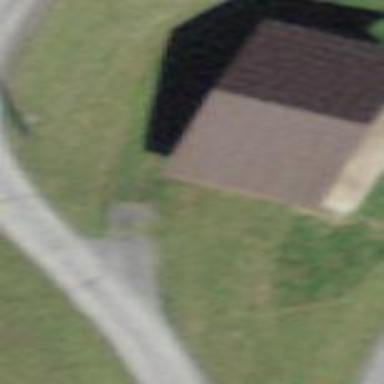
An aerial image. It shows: Rural barn.